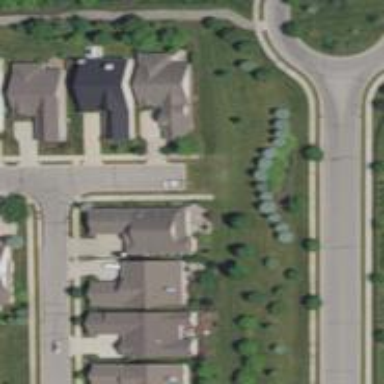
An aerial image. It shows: Residential road.